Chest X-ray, PA view. Patient: 19 years old, sex M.
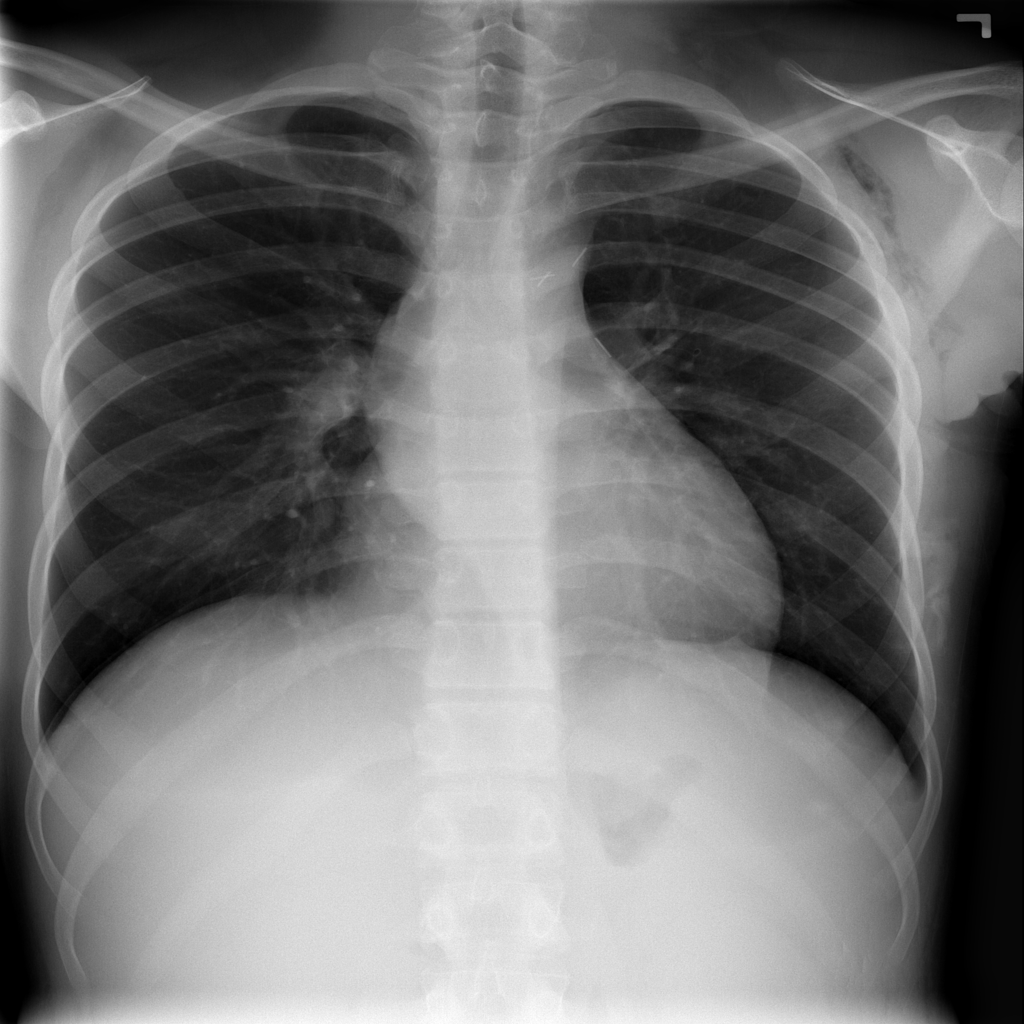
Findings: Emphysema